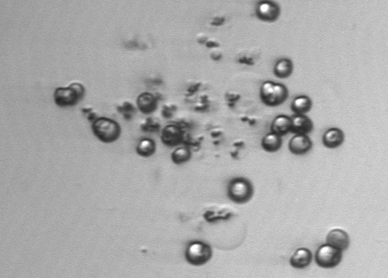
Label: Phaeocystis